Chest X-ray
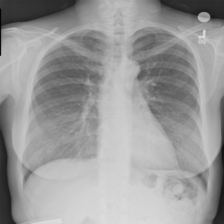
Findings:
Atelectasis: negative
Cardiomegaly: negative
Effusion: negative
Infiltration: negative
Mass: negative
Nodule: negative
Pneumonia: negative
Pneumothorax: negative
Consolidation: negative
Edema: negative
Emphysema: negative
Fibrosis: negative
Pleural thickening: negative
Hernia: negative